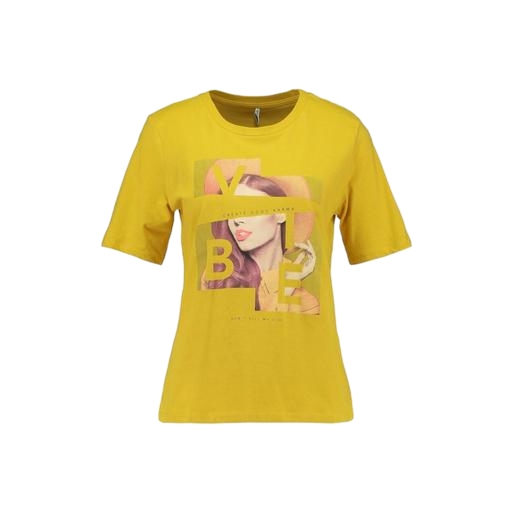
yellow graphic tee, yellow iconic women's round neck t-shirt, graphic tee, white background